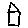
Label: house